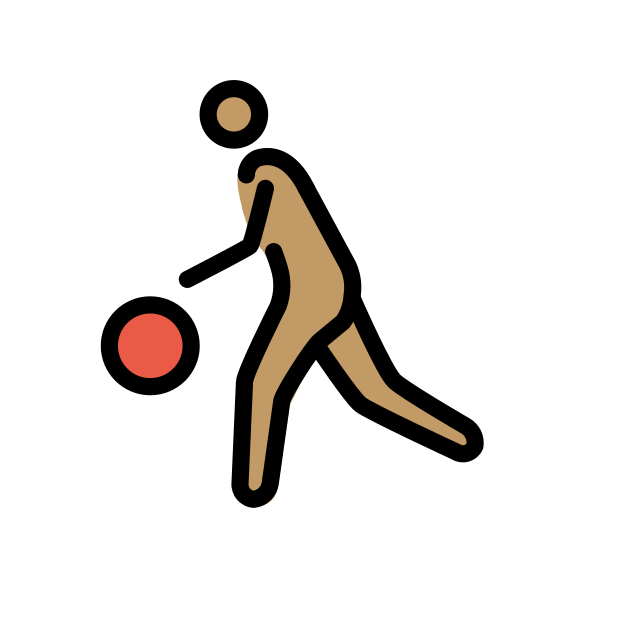
man bouncing ball: medium skin tone